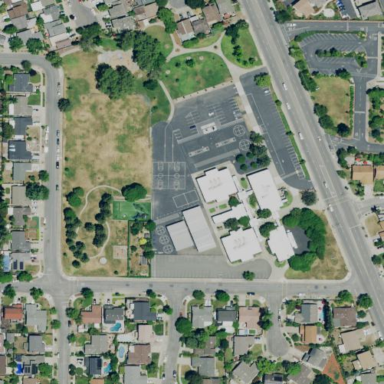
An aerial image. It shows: Kindergarten.